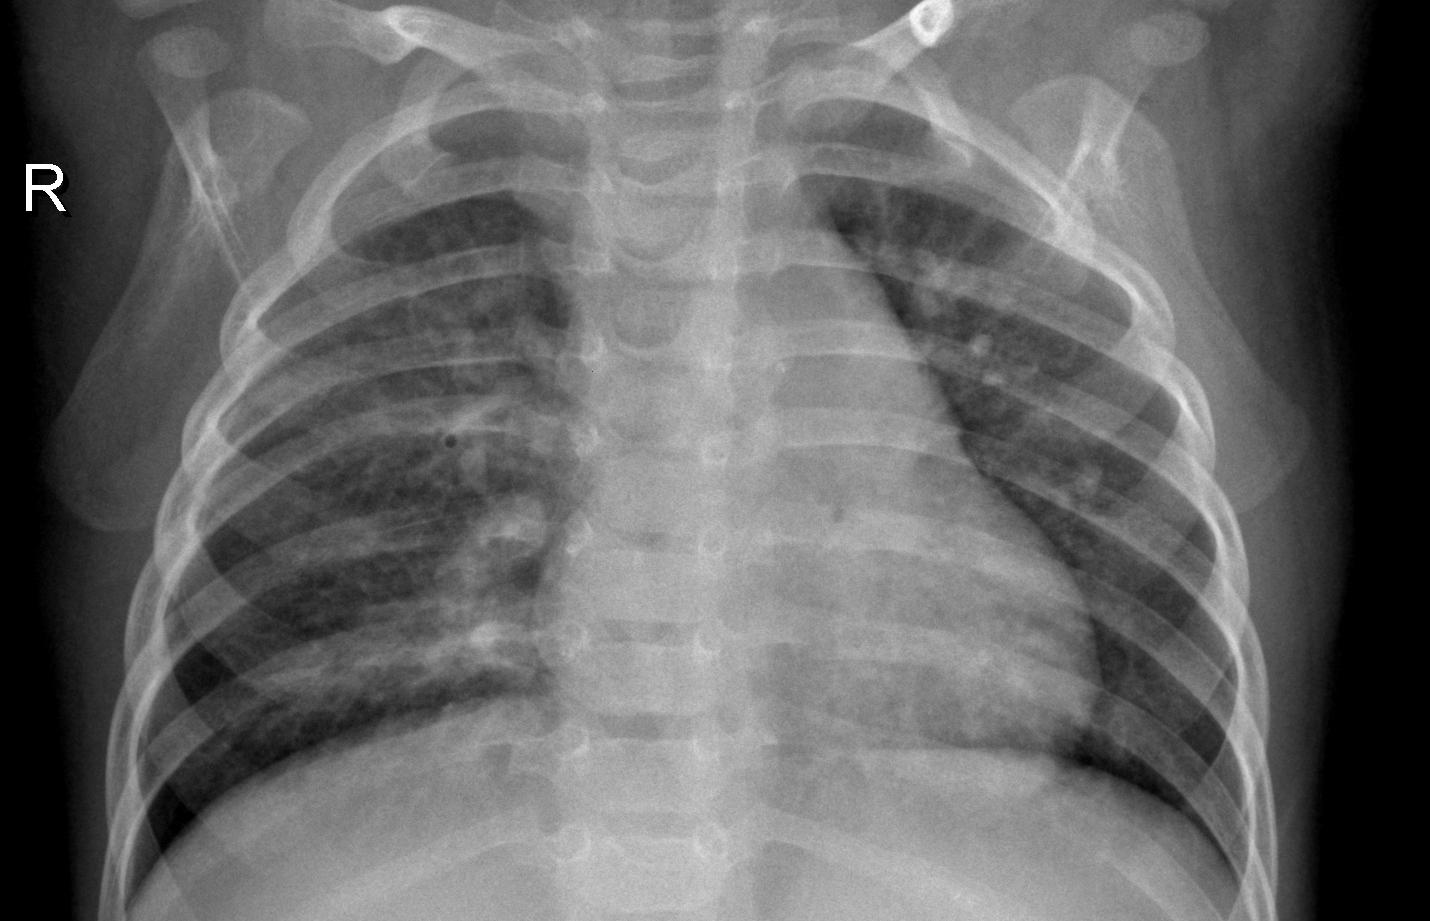
Diagnosis: PNEUMONIA